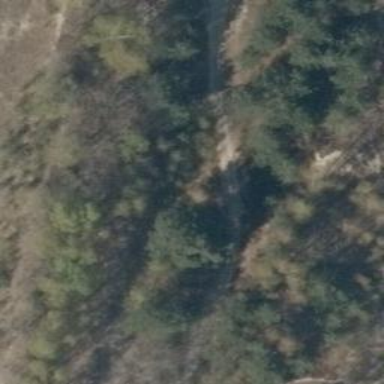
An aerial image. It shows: Sandy track with grade4 tracktype.